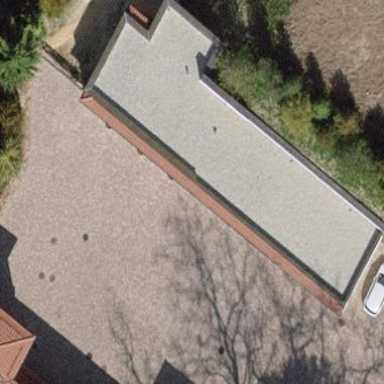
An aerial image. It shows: Group of garages.